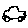
Label: car